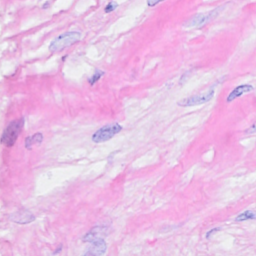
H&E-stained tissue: Breast